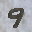
Label: 9